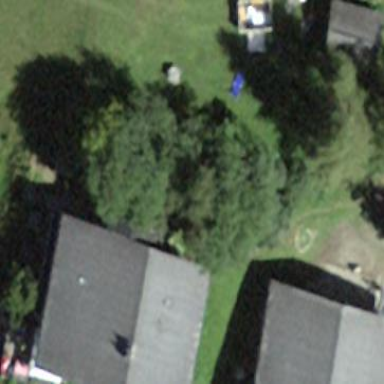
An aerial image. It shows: Residential building with gabled roof.